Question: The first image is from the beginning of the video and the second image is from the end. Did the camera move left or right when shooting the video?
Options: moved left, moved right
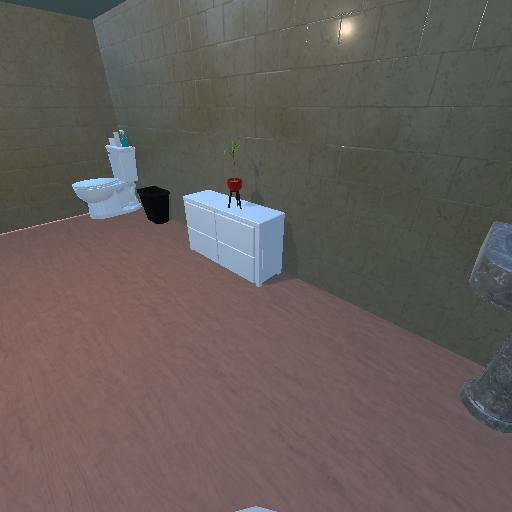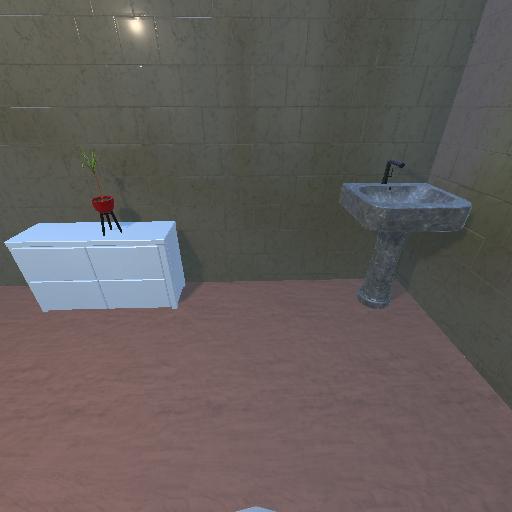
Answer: moved left